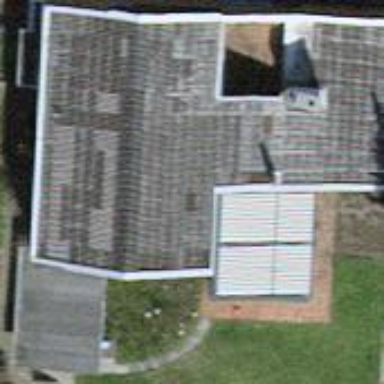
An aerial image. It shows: Building with flat roof.